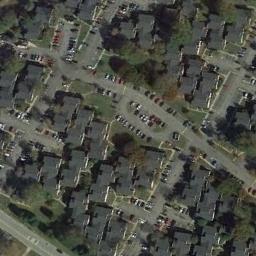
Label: dense_residential